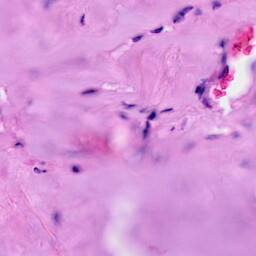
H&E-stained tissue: Breast